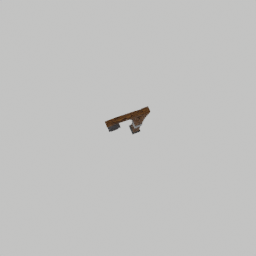
Label: lighting